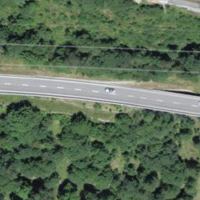
EUNIS habitat code: 44
Species observed at this site:
Prunella vulgaris